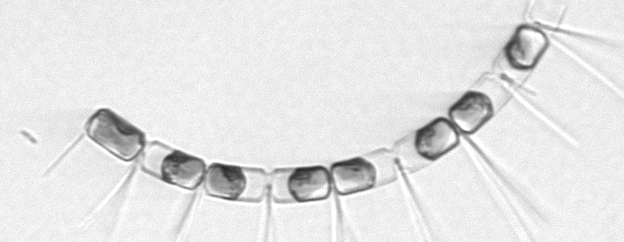
Label: Chaetoceros